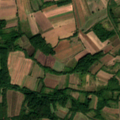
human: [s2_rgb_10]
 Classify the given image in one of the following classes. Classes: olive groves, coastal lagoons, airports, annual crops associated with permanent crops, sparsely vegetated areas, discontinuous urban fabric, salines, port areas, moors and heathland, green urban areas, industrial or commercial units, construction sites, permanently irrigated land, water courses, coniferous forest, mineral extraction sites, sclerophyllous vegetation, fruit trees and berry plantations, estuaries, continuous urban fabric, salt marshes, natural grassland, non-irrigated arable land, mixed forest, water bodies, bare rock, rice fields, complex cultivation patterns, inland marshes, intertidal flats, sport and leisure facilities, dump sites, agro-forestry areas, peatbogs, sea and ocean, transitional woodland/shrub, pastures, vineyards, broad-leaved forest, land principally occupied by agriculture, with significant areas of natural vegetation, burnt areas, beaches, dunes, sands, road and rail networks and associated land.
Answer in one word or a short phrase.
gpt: non-irrigated arable land, complex cultivation patterns, land principally occupied by agriculture, with significant areas of natural vegetation, broad-leaved forest